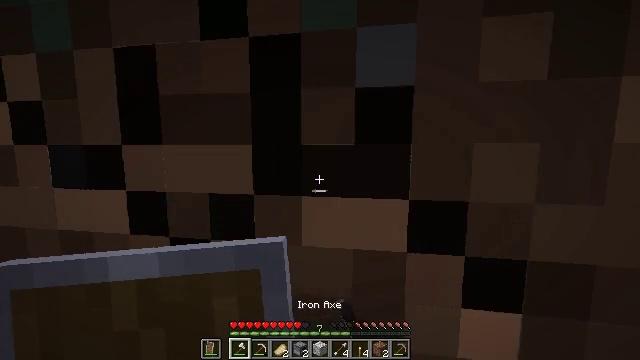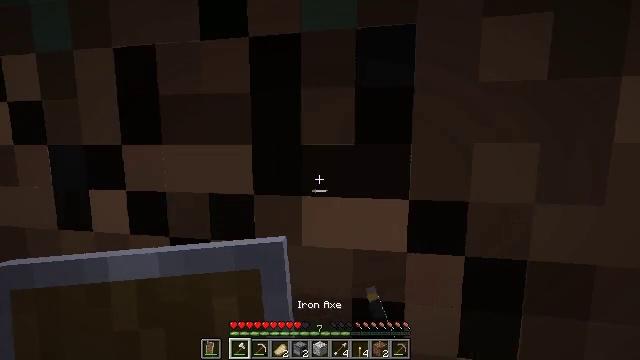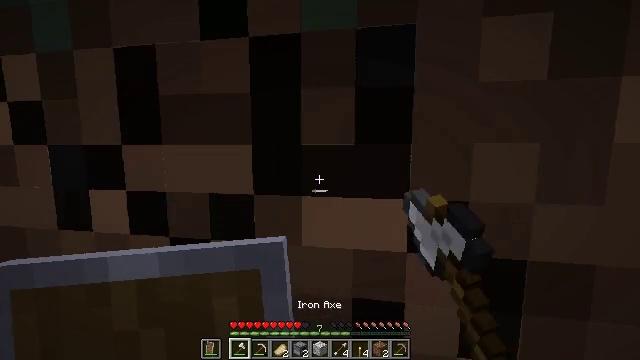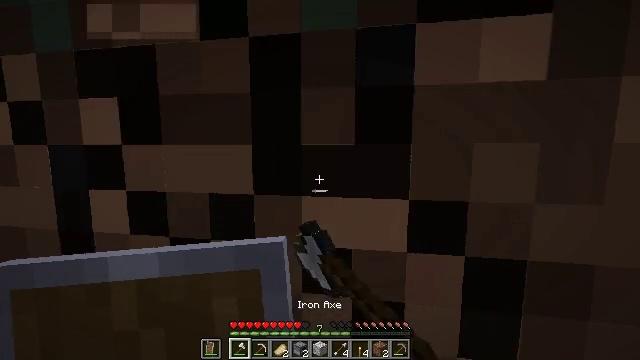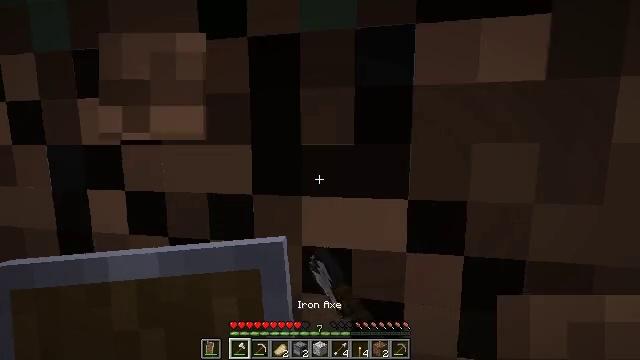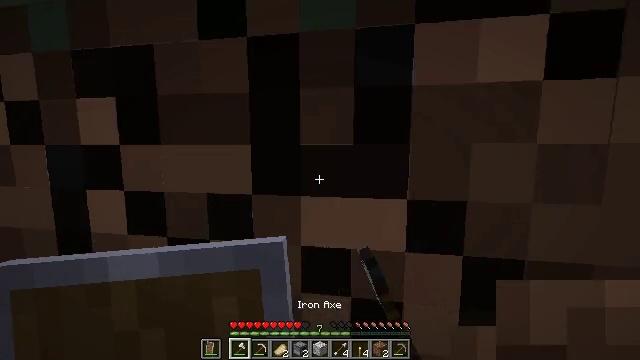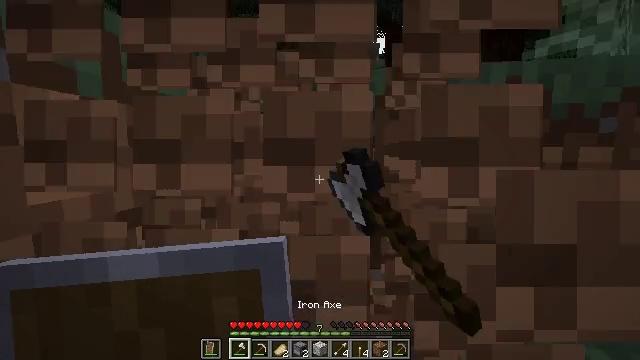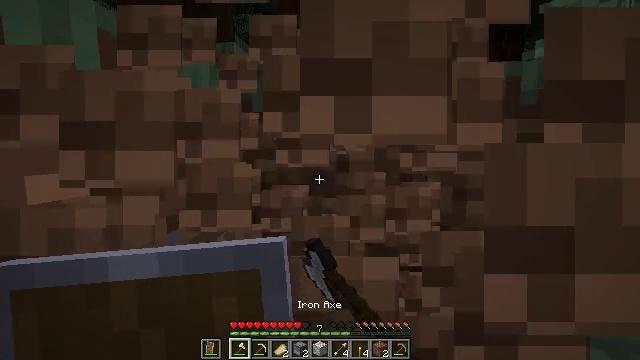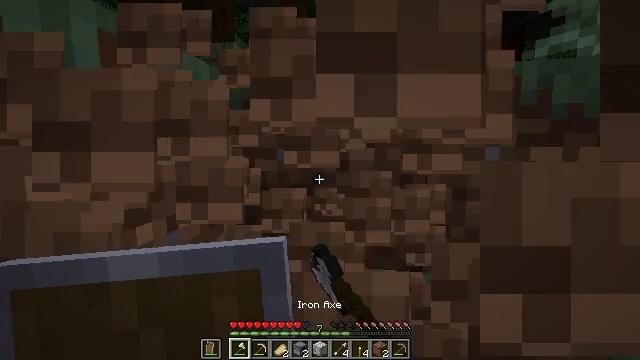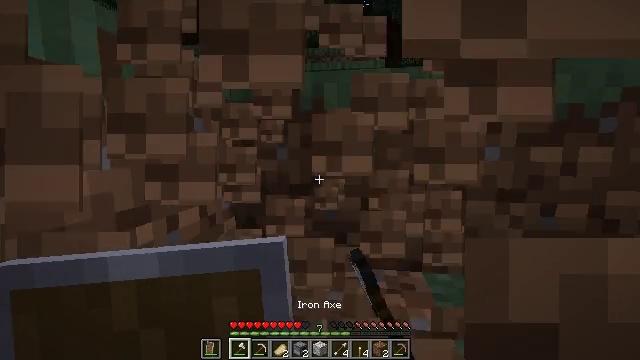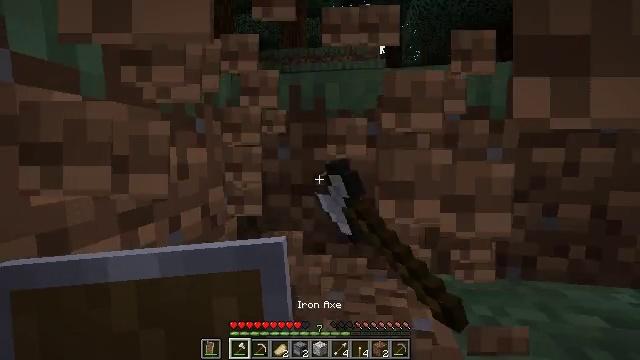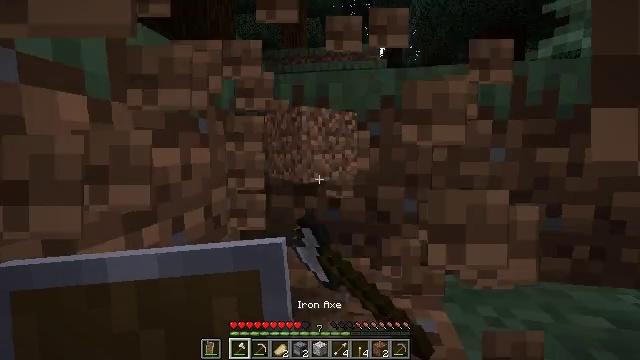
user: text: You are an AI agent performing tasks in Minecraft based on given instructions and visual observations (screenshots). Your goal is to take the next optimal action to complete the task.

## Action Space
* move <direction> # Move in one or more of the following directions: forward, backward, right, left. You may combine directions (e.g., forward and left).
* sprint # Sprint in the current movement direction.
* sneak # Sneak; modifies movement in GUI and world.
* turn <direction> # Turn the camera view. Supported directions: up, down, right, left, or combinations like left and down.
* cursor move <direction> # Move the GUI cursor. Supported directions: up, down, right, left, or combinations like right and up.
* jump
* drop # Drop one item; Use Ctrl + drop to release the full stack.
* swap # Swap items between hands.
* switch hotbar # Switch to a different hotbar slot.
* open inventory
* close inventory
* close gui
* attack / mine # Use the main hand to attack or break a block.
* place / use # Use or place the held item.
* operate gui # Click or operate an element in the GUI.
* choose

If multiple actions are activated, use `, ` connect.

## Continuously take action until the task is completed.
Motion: motion action
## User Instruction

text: Dig up the grass block for dirt.
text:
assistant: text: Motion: attack / mine
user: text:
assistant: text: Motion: attack / mine
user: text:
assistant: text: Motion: attack / mine
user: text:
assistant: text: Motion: attack / mine
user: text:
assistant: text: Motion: attack / mine
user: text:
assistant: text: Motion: attack / mine
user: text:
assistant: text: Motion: attack / mine
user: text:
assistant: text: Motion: attack / mine
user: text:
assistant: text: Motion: attack / mine
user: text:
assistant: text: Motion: move forward, attack / mine
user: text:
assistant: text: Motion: move forward, attack / mine
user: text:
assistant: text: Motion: attack / mine, jump